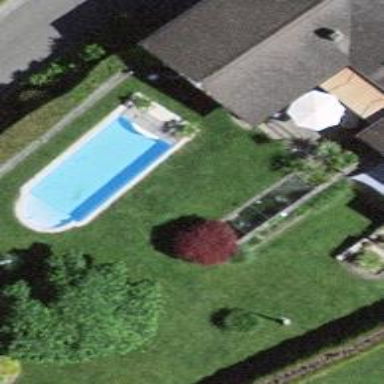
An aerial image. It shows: Swimming pool located in leisure land.